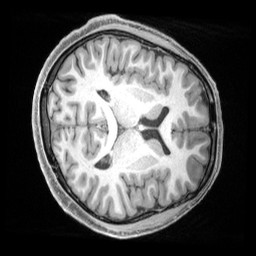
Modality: T1w
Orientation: axial
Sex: male
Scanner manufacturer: siemens
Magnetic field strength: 3 T
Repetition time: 2.4 s
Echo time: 0.00222 s